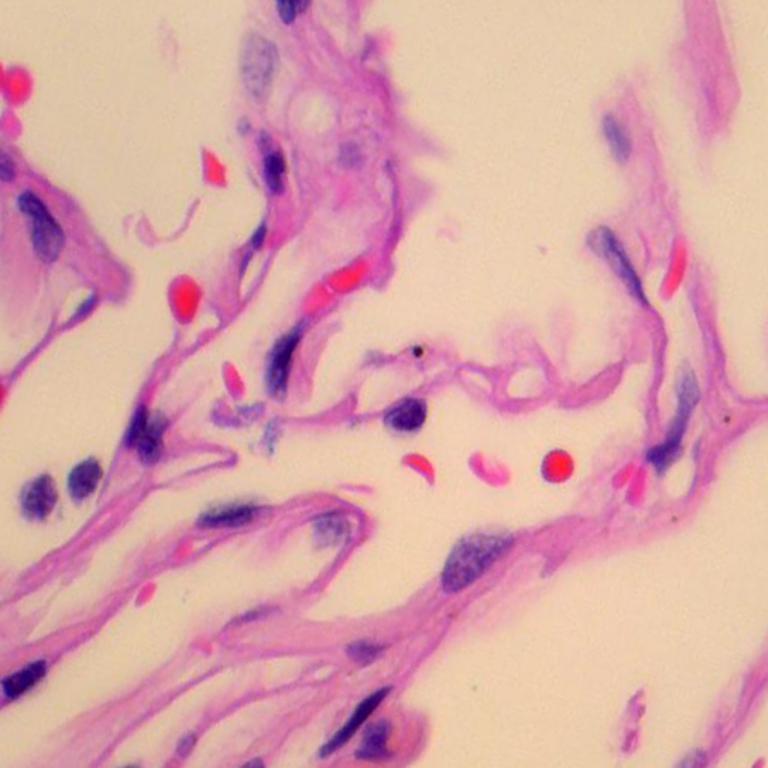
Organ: lung
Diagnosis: benign